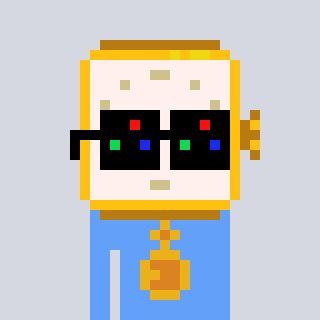
a pixel art character with square black sunglasses, a watch-shaped head and a blue-colored body on a cool background